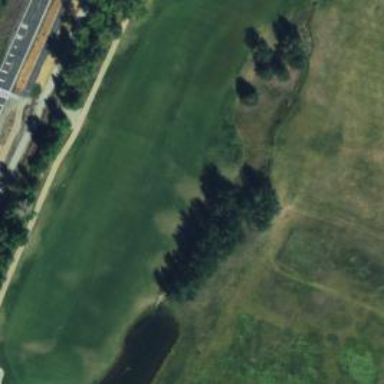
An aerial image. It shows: Rough area on grassy golf course.